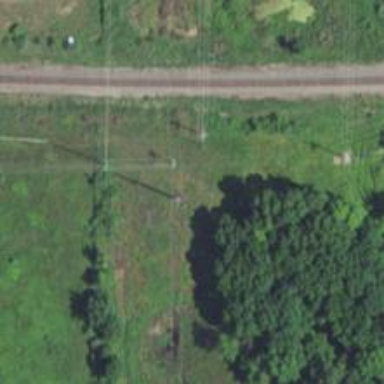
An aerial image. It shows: Power pole.